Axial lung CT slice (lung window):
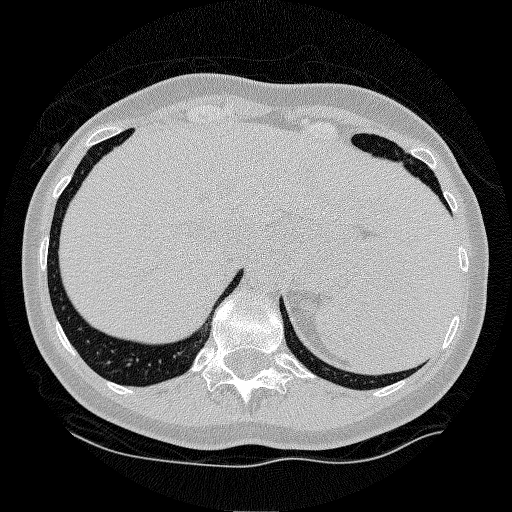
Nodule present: no